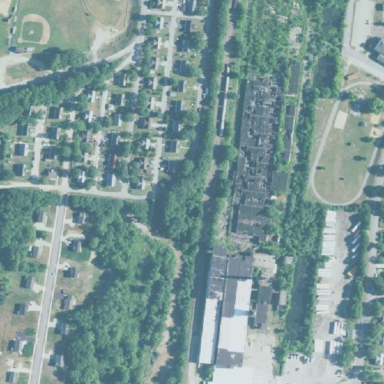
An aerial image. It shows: Historic factory.